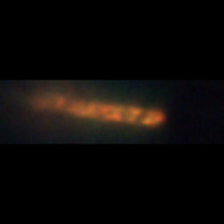
Taxon: Chaetoceros
Group: Diatoms